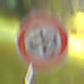
Verkehrszeichen: Geschwindigkeit20
Umgebung: Outdoor, Suburban
Tageszeit: Night
Wetter: PartlyCloudy
Licht: Artificial
Jahreszeit: NotSpecified
Kontrast: HighContrast